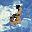
Label: 2